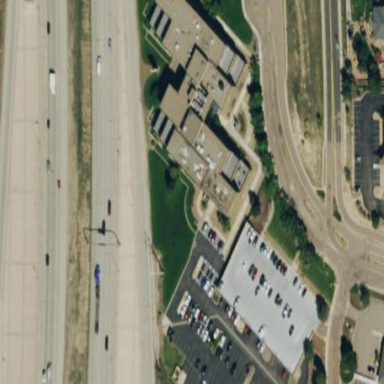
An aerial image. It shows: Office building.